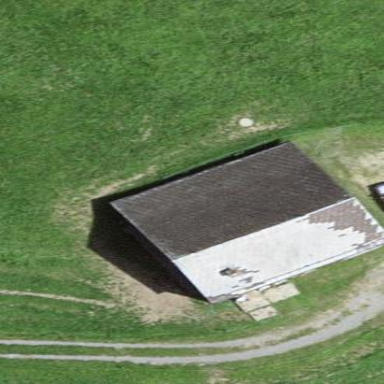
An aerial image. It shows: Gabled roof on farm auxiliary building.